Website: ulta-beauty
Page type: account-selection
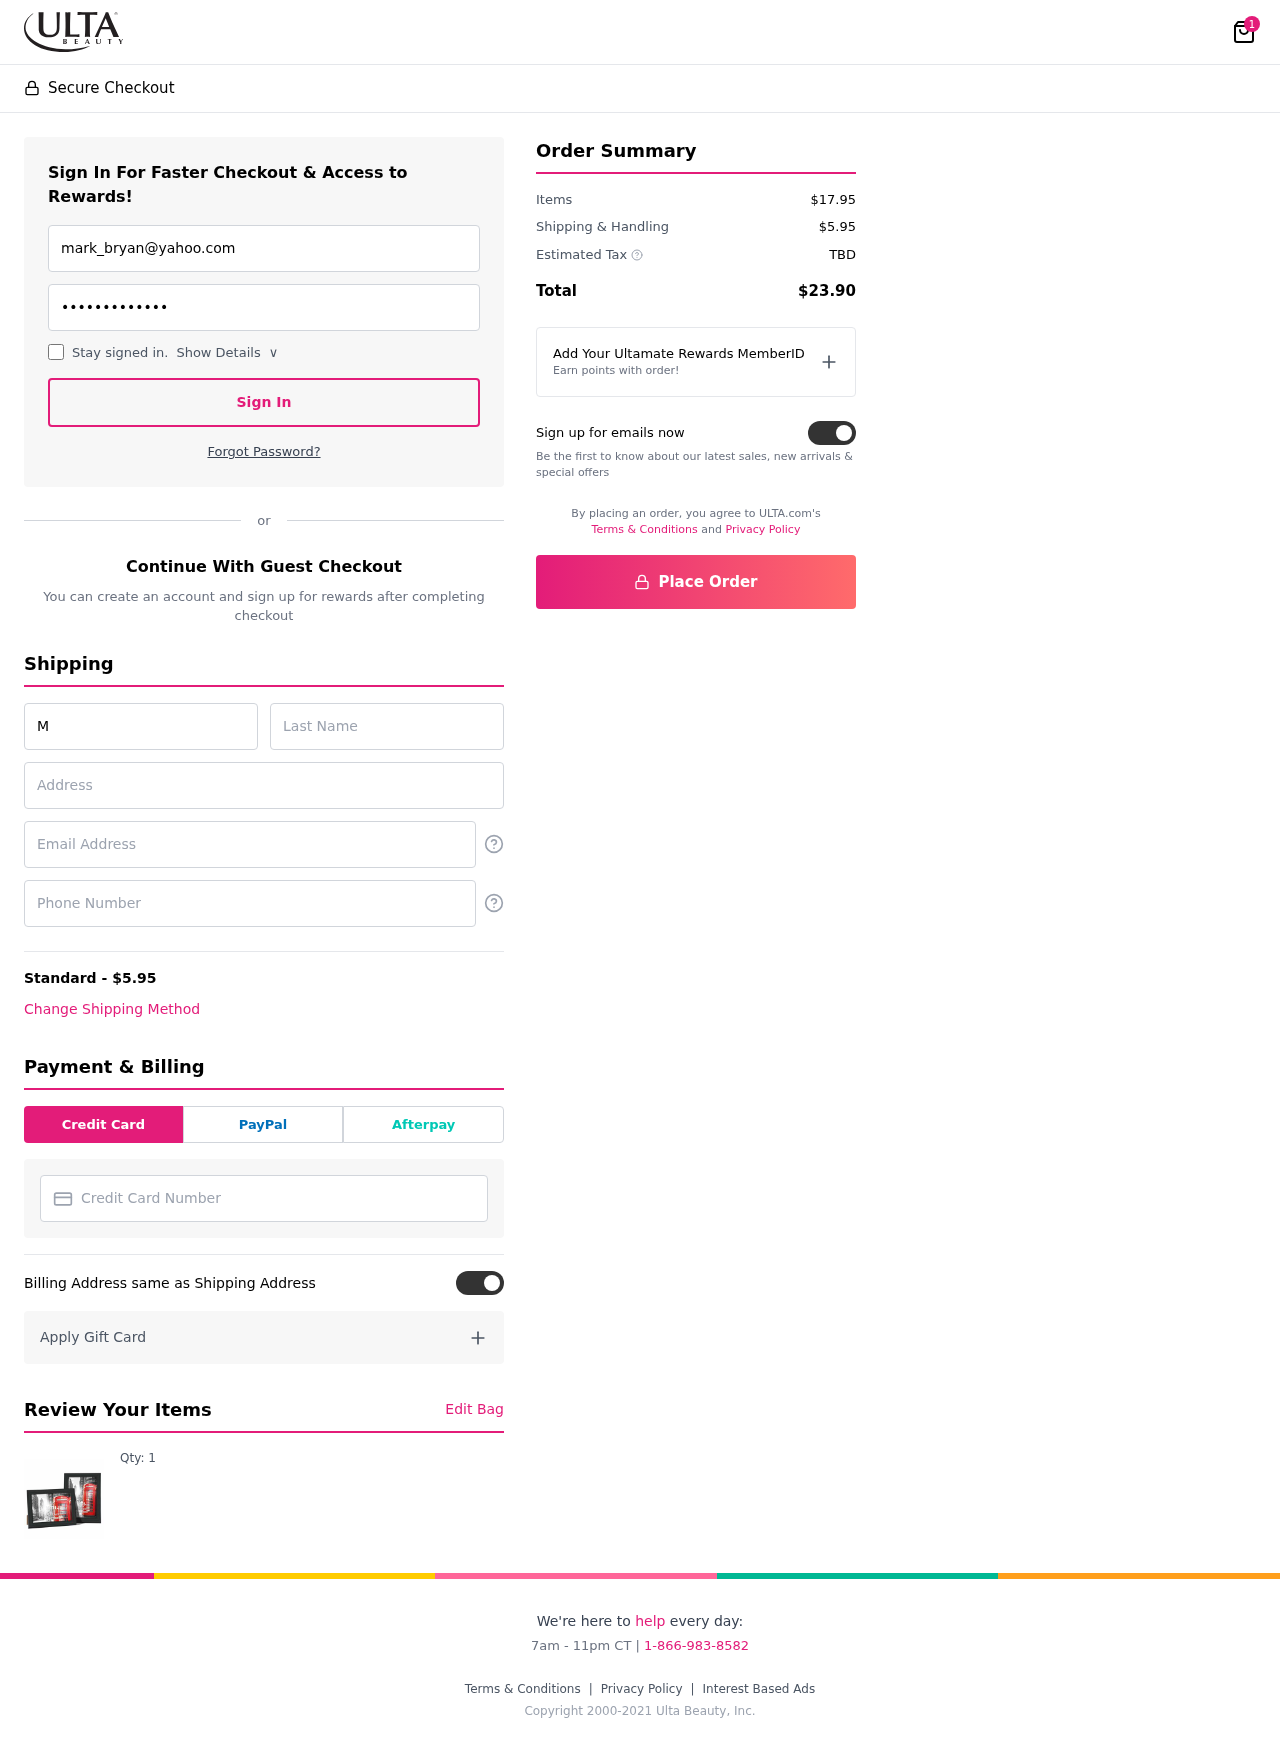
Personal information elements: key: PII_CARD_NUMBER
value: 5160 3039 5089 0726
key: PII_EMAIL
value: mark_bryan@yahoo.com
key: PII_EMAIL2
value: mark_bryan@yahoo.com
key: PII_FIRSTNAME
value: Mark
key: PII_LASTNAME
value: Bryan
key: PII_PHONE
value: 5684854054
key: PII_STREET
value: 841 Anderson Fords Apt. 510
Product elements: key: PRODUCT1_QUANTITY
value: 1
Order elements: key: ORDER_NUM_ITEMS
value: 1
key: ORDER_SHIPPING_COST
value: $5.95
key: ORDER_SUBTOTAL
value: $17.95
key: ORDER_TAX
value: TBD
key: ORDER_TOTAL
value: $23.90